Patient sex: M
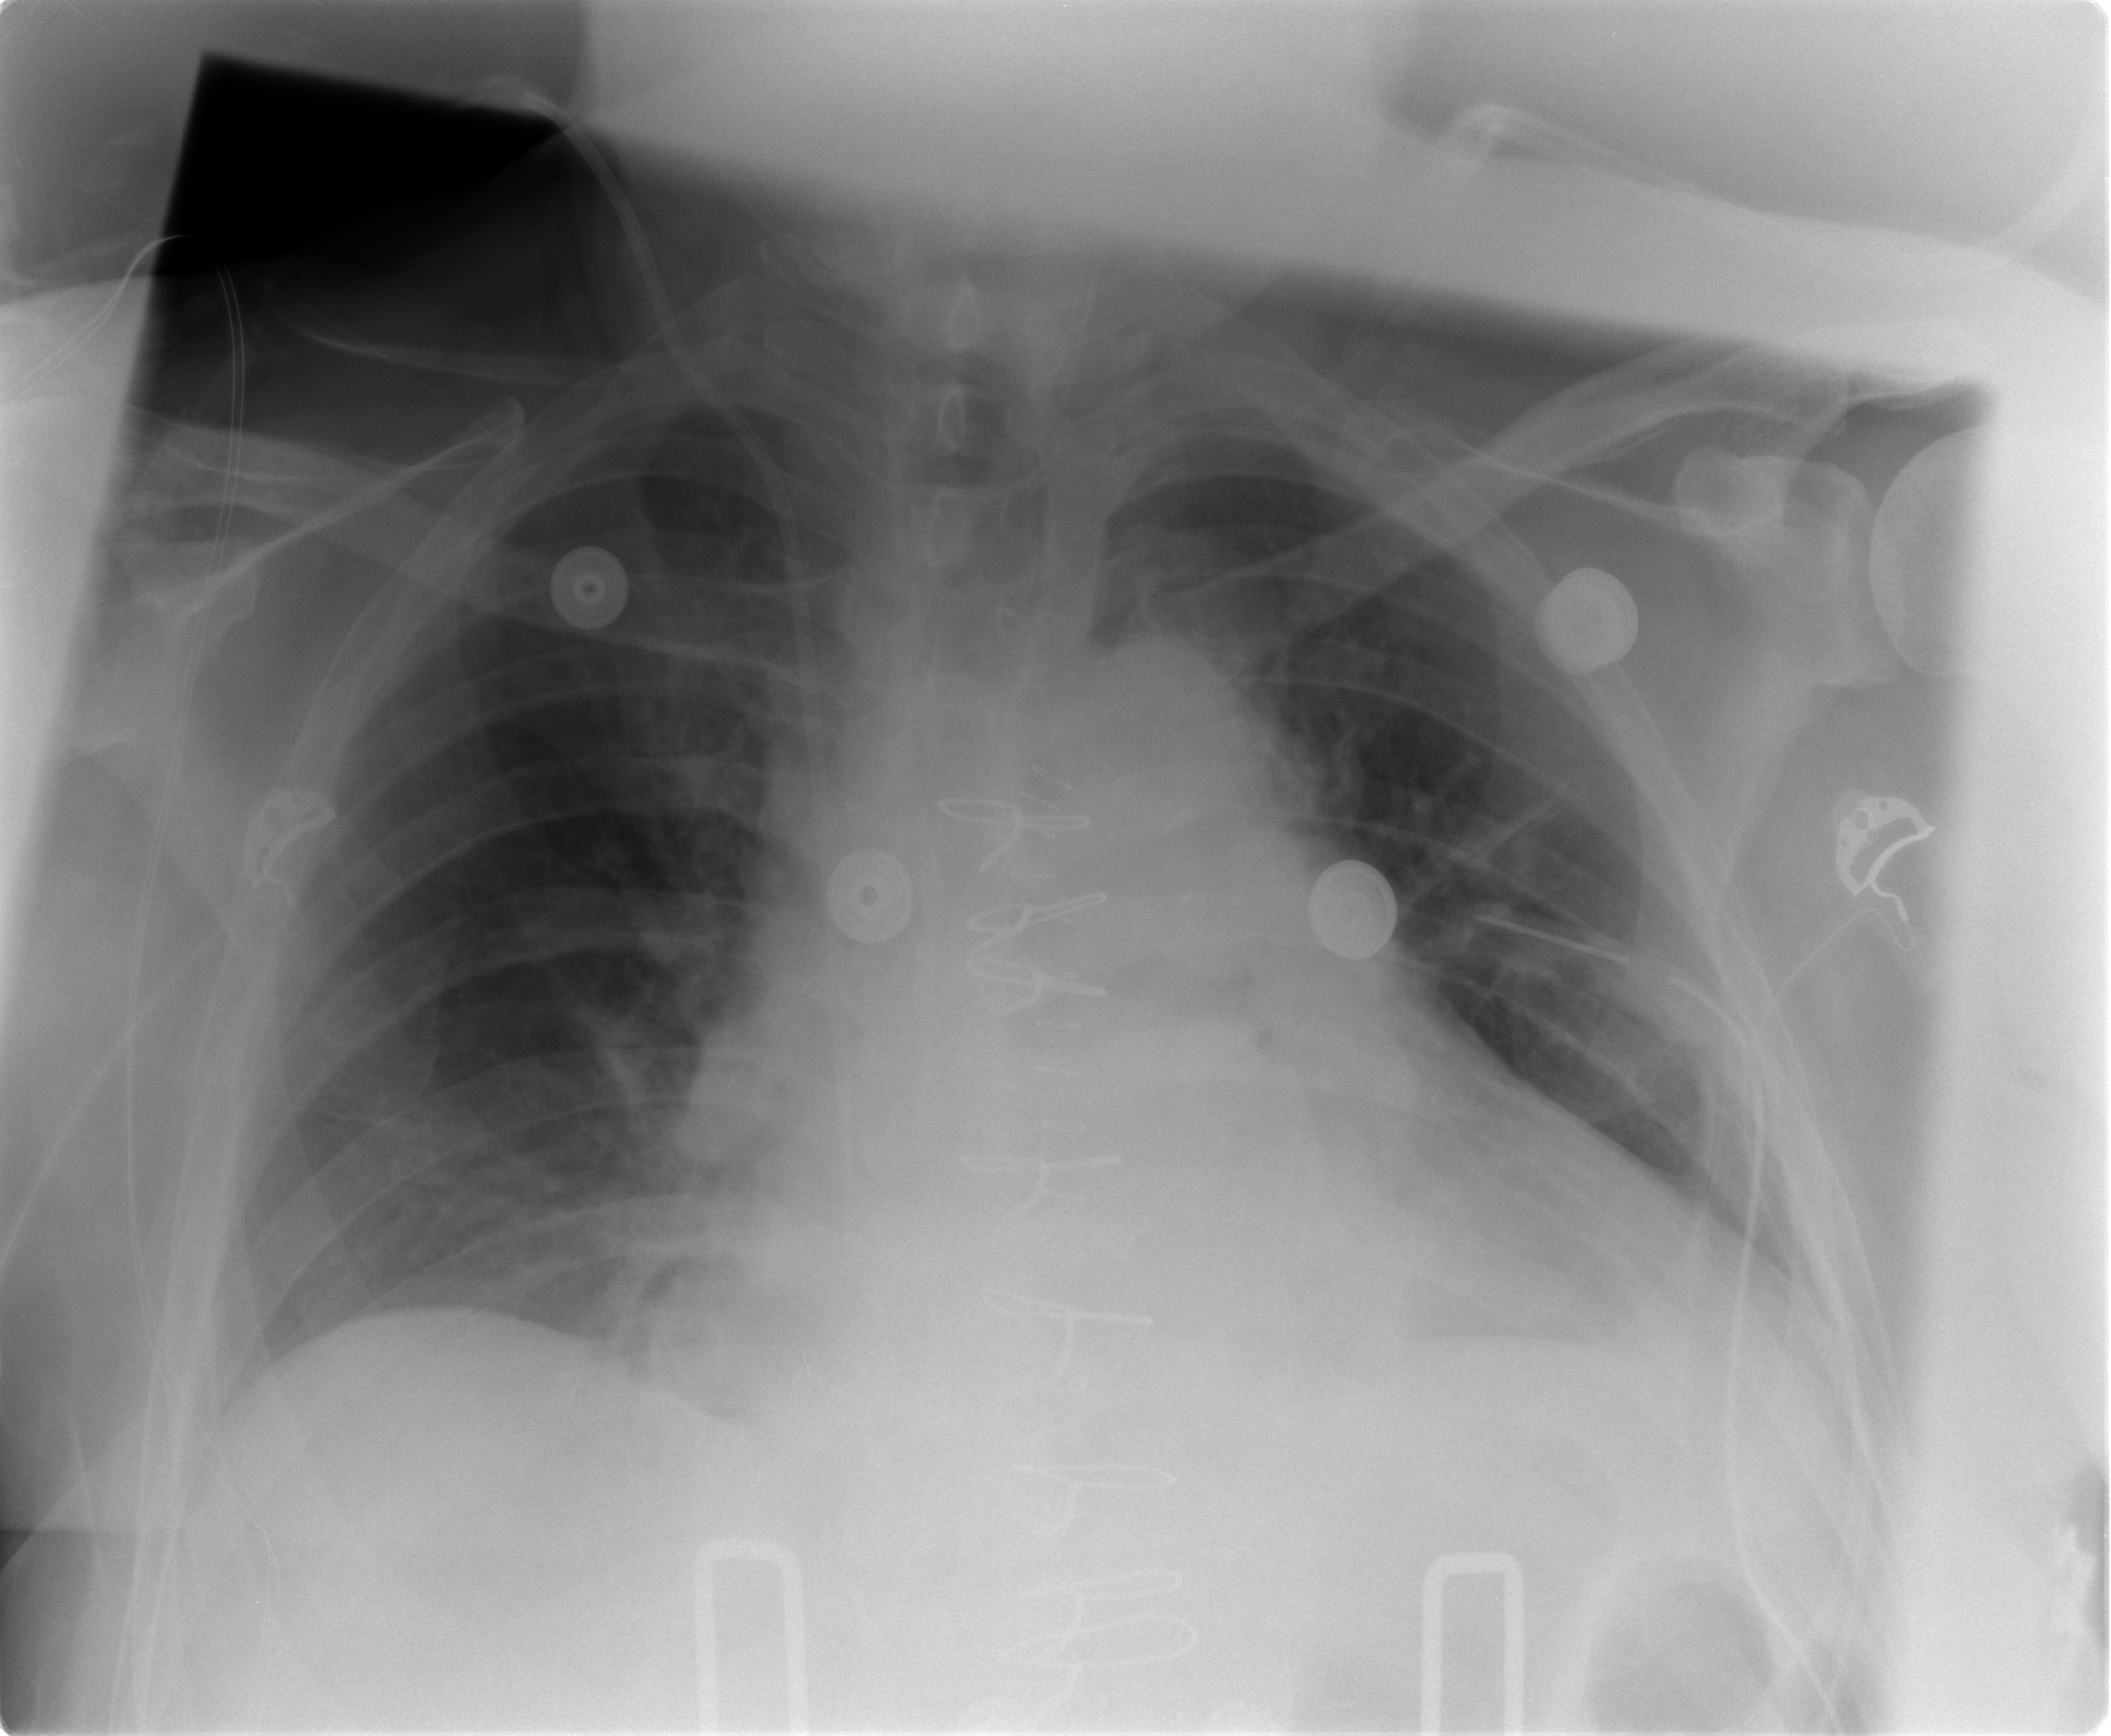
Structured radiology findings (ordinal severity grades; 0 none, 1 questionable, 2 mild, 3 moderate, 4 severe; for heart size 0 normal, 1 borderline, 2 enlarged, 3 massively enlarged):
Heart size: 3
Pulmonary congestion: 2
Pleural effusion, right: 0
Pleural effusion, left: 0
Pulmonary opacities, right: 0
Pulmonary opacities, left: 0
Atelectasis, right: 2
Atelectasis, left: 2